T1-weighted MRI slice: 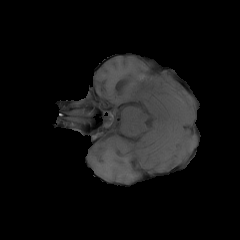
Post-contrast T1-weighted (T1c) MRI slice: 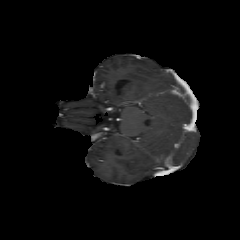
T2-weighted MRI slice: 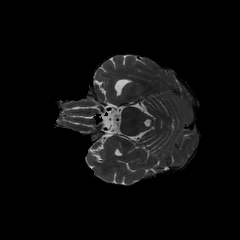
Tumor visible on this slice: no